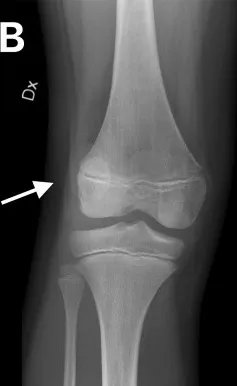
(B, C) Radiographs of the right and left knee of patient III:1 showing laterally dislocated hypoplastic patella (arrows).
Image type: radiology (x_ray)